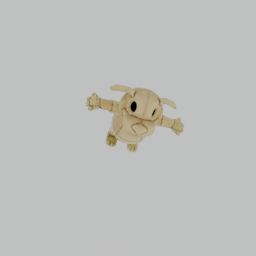
Label: animals